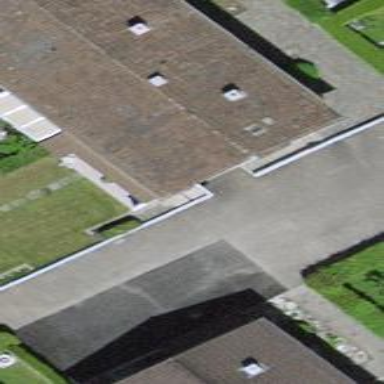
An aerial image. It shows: Garage.